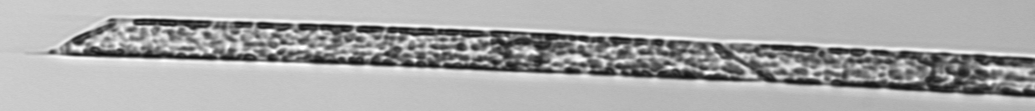
Label: Rhizosolenia